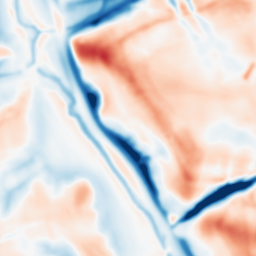
Category: multiscale
Decomposition family: dog_multiscale
Decomposition parameters: sigma_ratio: 1.6
n_scales: 4
base_sigma: 2
Upsampling method: edge_directed
Upsampling parameters: scale: 4
Upsampling scale: 4